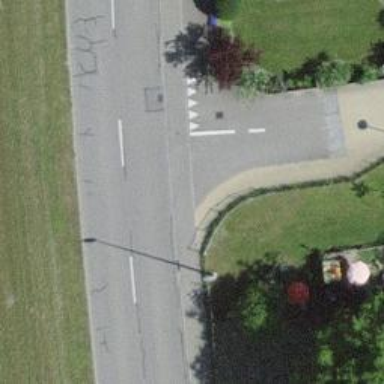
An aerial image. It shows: Road with "give way" sign.